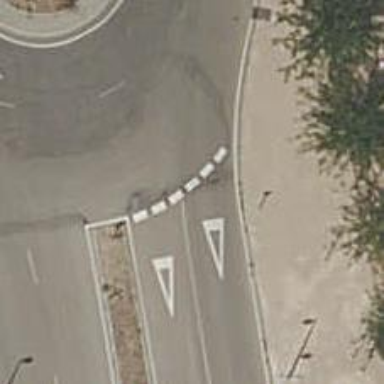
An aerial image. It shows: Road with "give way" sign.